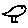
Label: bird